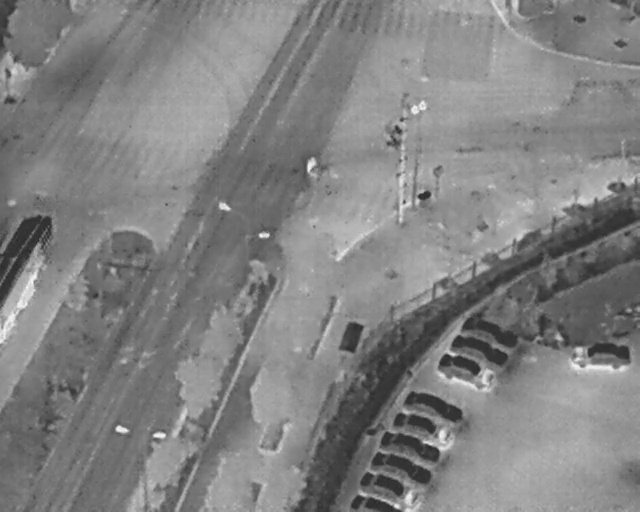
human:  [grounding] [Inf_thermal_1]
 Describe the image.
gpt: In the satellite image, there is  <ref>1 large othervehicle </ref> <box>[[-7, 48, 15, 59, 2]]</box> located at left,  <ref>1 medium bicycle </ref> <box>[[46, 30, 50, 34, 2]]</box> located at center,  <ref>3 medium car </ref> <box>[[91, 63, 96, 75, 2], [74, 58, 78, 70, 19], [73, 62, 77, 74, 19]]</box> located at right,  <ref>1 medium car </ref> <box>[[70, 66, 75, 78, 19]]</box> located at bottom right,  <ref>6 medium car </ref> <box>[[66, 73, 69, 85, 19], [64, 76, 68, 89, 19], [62, 80, 65, 93, 19], [61, 84, 64, 97, 19], [58, 88, 62, 101, 19], [57, 92, 60, 103, 2]]</box> located at bottom.